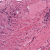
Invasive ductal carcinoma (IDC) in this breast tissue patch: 0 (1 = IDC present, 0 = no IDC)